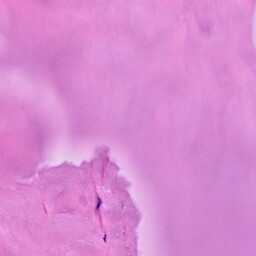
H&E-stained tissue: Breast